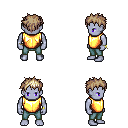
a pixel art fantasy rpg character, male body template, dark elf, purple skin, gold chest armor, teal pants, white blonde bedhead hairstyle, bracelets, four views (front, back, left, right), 2x2 character sprite sheet, small pixel art, hard edges, no anti-aliasing